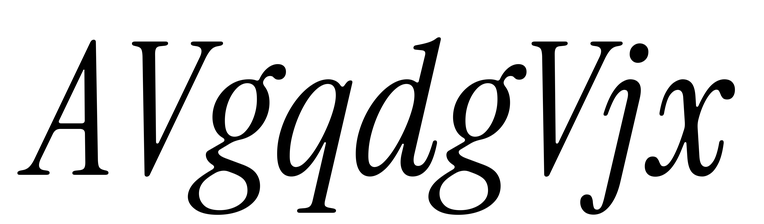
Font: InstrumentSerif-Italic